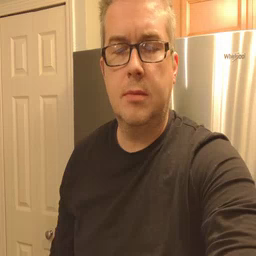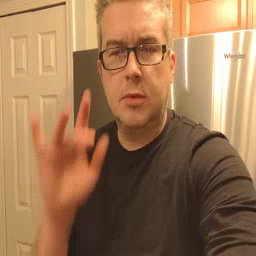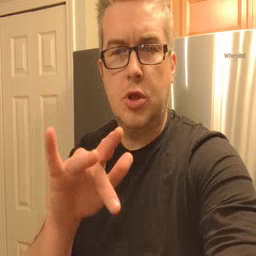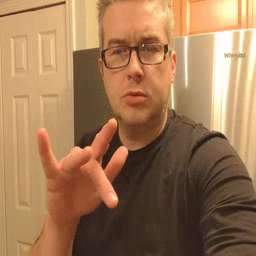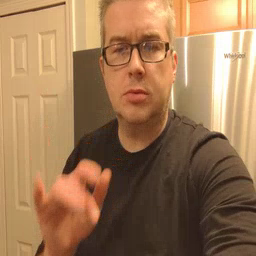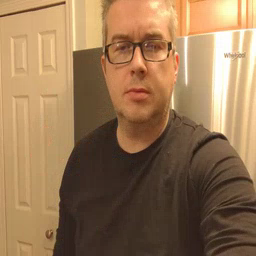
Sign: touch